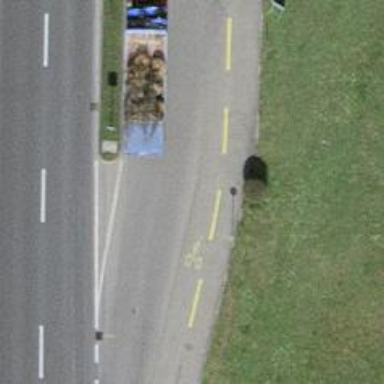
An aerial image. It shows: Unclassified road with asphalt surface.